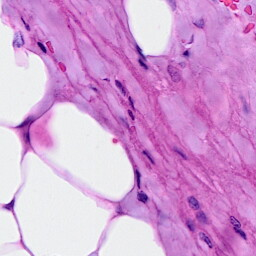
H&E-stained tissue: Breast